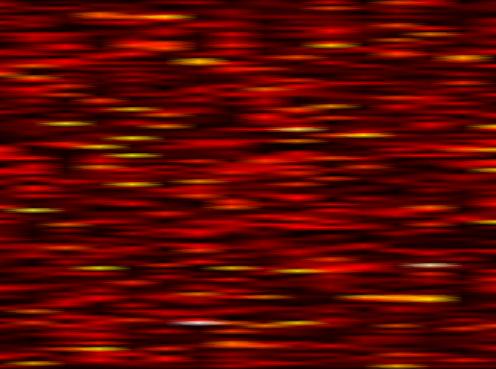
Label: FOFDM